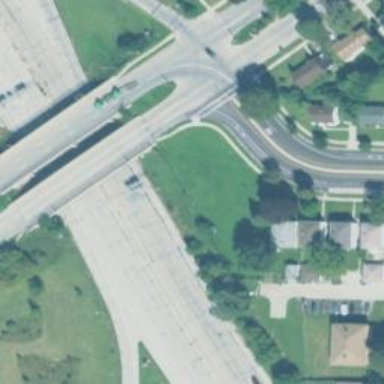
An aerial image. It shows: Tertiary road on bridge with dual carriageway.